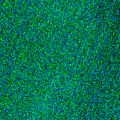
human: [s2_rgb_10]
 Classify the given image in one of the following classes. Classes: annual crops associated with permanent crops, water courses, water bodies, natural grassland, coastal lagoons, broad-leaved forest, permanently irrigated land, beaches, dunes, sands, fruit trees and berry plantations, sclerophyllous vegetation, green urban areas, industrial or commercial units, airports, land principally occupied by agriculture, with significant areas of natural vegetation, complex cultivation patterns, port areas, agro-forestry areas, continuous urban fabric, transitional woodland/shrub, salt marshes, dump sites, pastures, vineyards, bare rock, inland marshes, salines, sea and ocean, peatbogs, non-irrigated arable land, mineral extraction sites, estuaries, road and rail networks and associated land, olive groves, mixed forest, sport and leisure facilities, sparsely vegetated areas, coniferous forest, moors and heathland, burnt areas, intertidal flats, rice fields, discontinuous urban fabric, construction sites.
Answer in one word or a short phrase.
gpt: sea and ocean